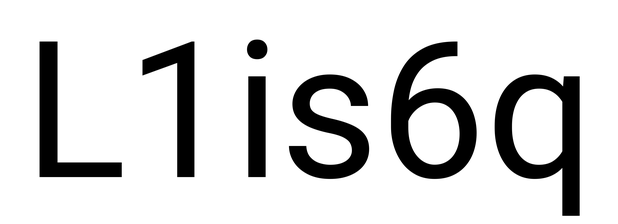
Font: Roboto_Regular